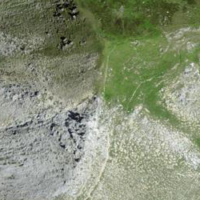
EUNIS habitat code: 31
Species observed at this site:
Gentianella campestris
Saxifraga bryoides